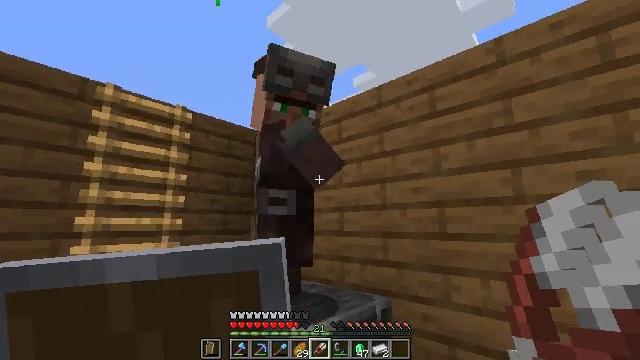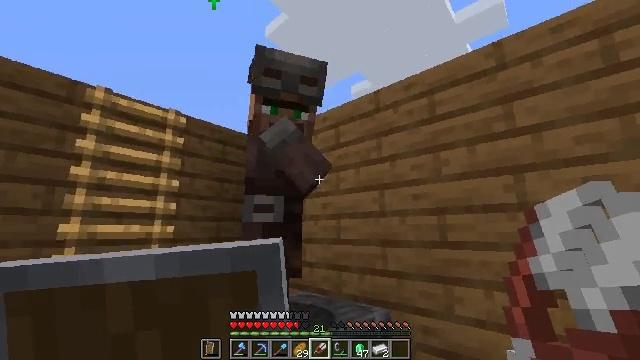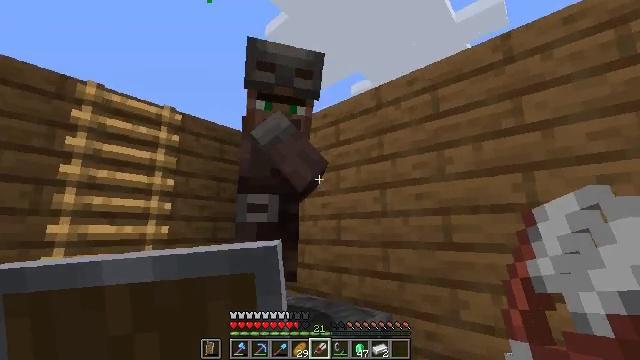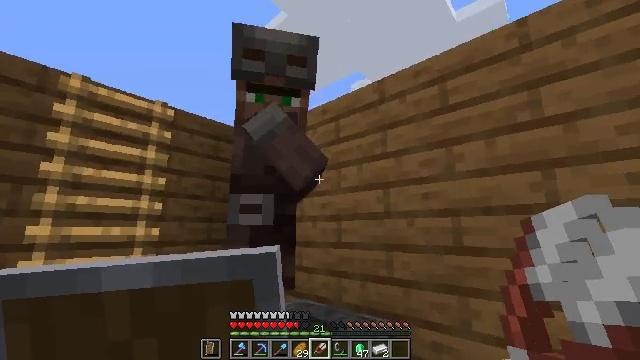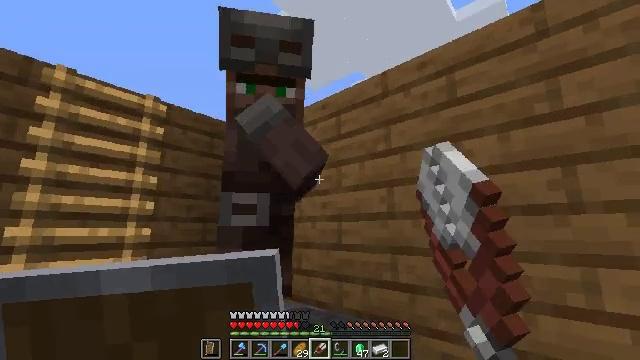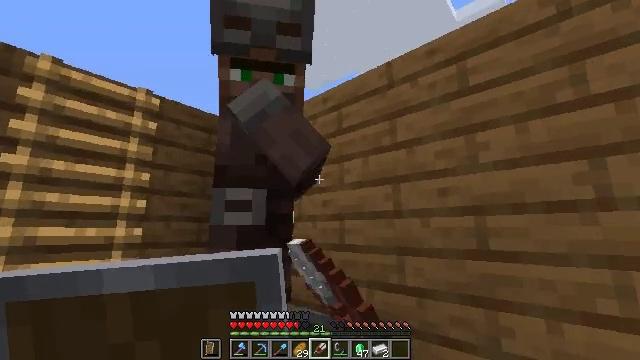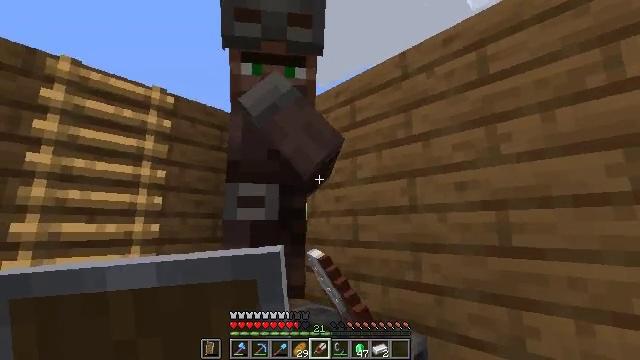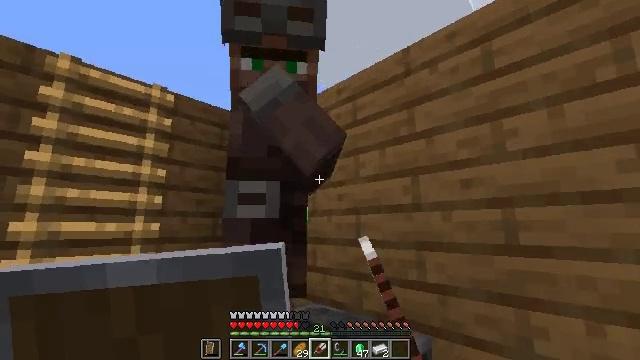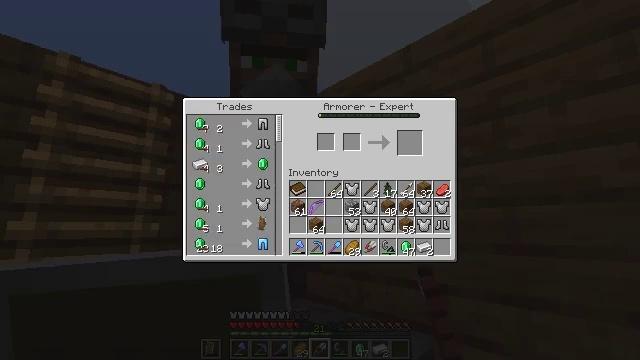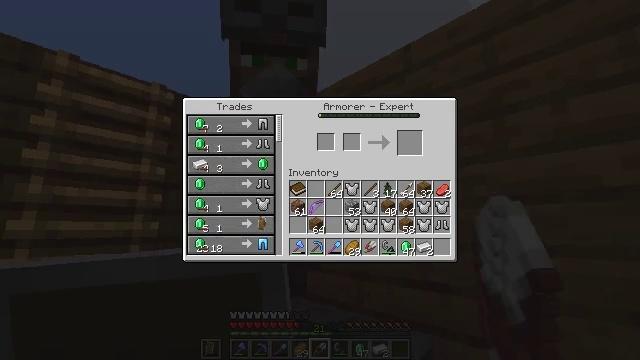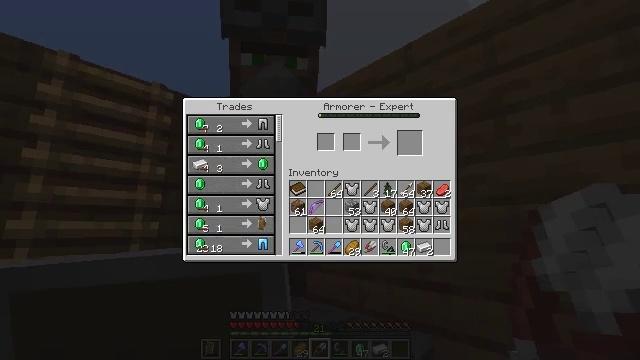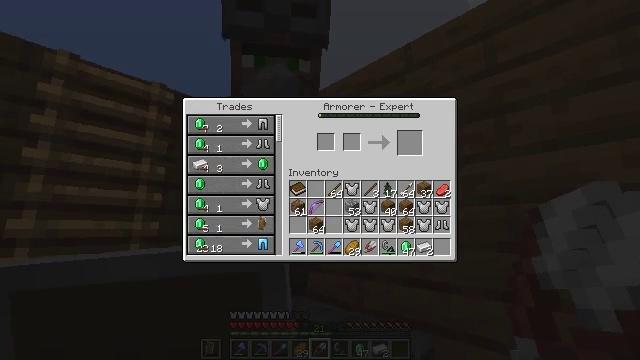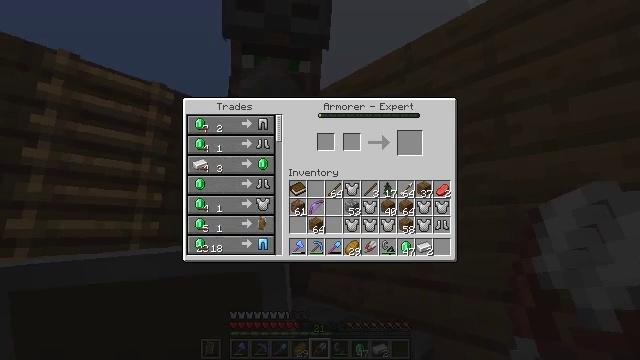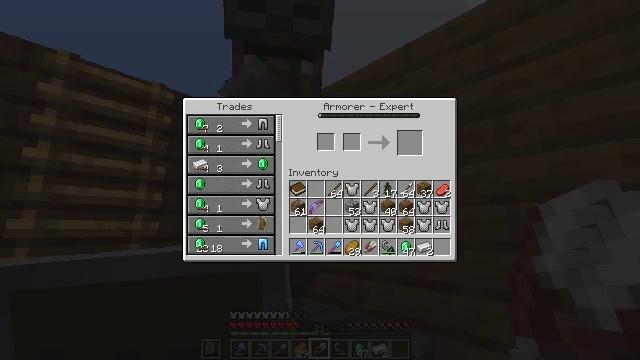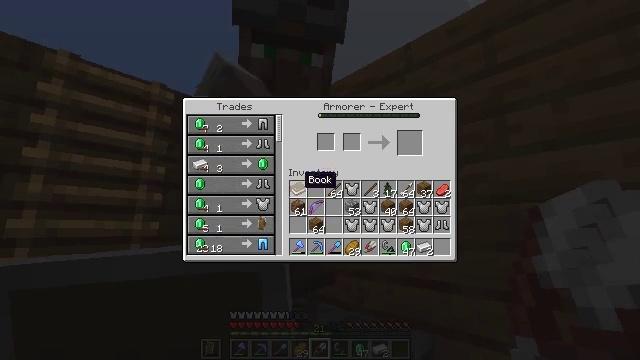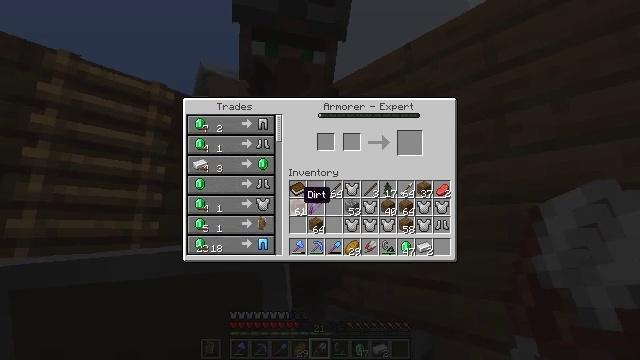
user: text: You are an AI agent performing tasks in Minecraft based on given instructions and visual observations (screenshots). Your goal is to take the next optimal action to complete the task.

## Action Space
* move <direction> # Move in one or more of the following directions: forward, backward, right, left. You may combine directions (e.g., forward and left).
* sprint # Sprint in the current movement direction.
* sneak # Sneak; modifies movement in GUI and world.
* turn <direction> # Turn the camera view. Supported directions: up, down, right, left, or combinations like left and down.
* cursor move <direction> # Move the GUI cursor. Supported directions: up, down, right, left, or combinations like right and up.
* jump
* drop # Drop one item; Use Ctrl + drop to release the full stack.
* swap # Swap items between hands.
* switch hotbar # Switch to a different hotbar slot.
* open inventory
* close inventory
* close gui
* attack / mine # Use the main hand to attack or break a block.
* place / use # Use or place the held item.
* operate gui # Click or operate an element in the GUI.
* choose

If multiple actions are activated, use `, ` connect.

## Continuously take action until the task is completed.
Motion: motion action
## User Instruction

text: Use the crafting table and diamonds to craft diamond leggings.
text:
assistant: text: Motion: move forward, turn up
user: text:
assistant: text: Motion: move forward
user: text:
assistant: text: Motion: move forward, use / place
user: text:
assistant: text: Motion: use / place
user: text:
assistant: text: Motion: no_op
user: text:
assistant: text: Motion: turn left
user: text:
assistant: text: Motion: no_op
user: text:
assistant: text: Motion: cursor move left, open gui
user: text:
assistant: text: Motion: no_op
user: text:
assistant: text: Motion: no_op
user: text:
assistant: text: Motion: no_op
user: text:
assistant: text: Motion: no_op
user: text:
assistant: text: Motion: no_op
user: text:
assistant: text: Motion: cursor move down
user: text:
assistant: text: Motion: cursor move down
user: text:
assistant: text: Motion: cursor move left and down
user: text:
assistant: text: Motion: cursor move left
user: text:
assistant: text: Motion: no_op
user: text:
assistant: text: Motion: no_op
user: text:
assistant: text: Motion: no_op
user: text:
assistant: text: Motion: no_op
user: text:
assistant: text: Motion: cursor move down
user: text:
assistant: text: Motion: no_op
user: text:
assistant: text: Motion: no_op
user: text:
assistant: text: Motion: no_op
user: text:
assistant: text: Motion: no_op
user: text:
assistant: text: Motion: no_op
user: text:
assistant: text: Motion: no_op
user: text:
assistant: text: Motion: no_op
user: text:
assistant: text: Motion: no_op